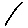
Label: line